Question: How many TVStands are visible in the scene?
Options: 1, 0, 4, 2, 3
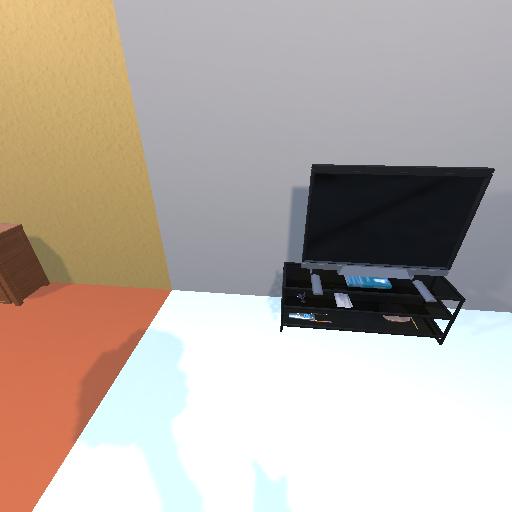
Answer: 1